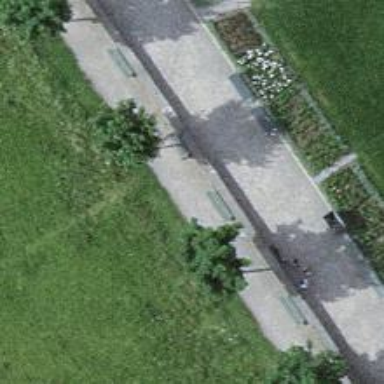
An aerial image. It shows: Bench.